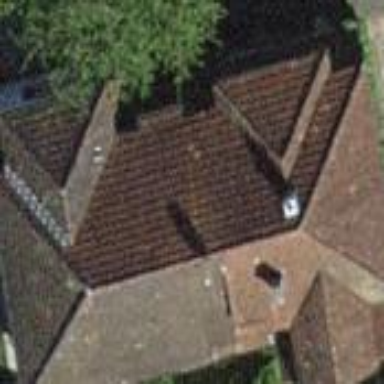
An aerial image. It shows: Building with tiled roof.